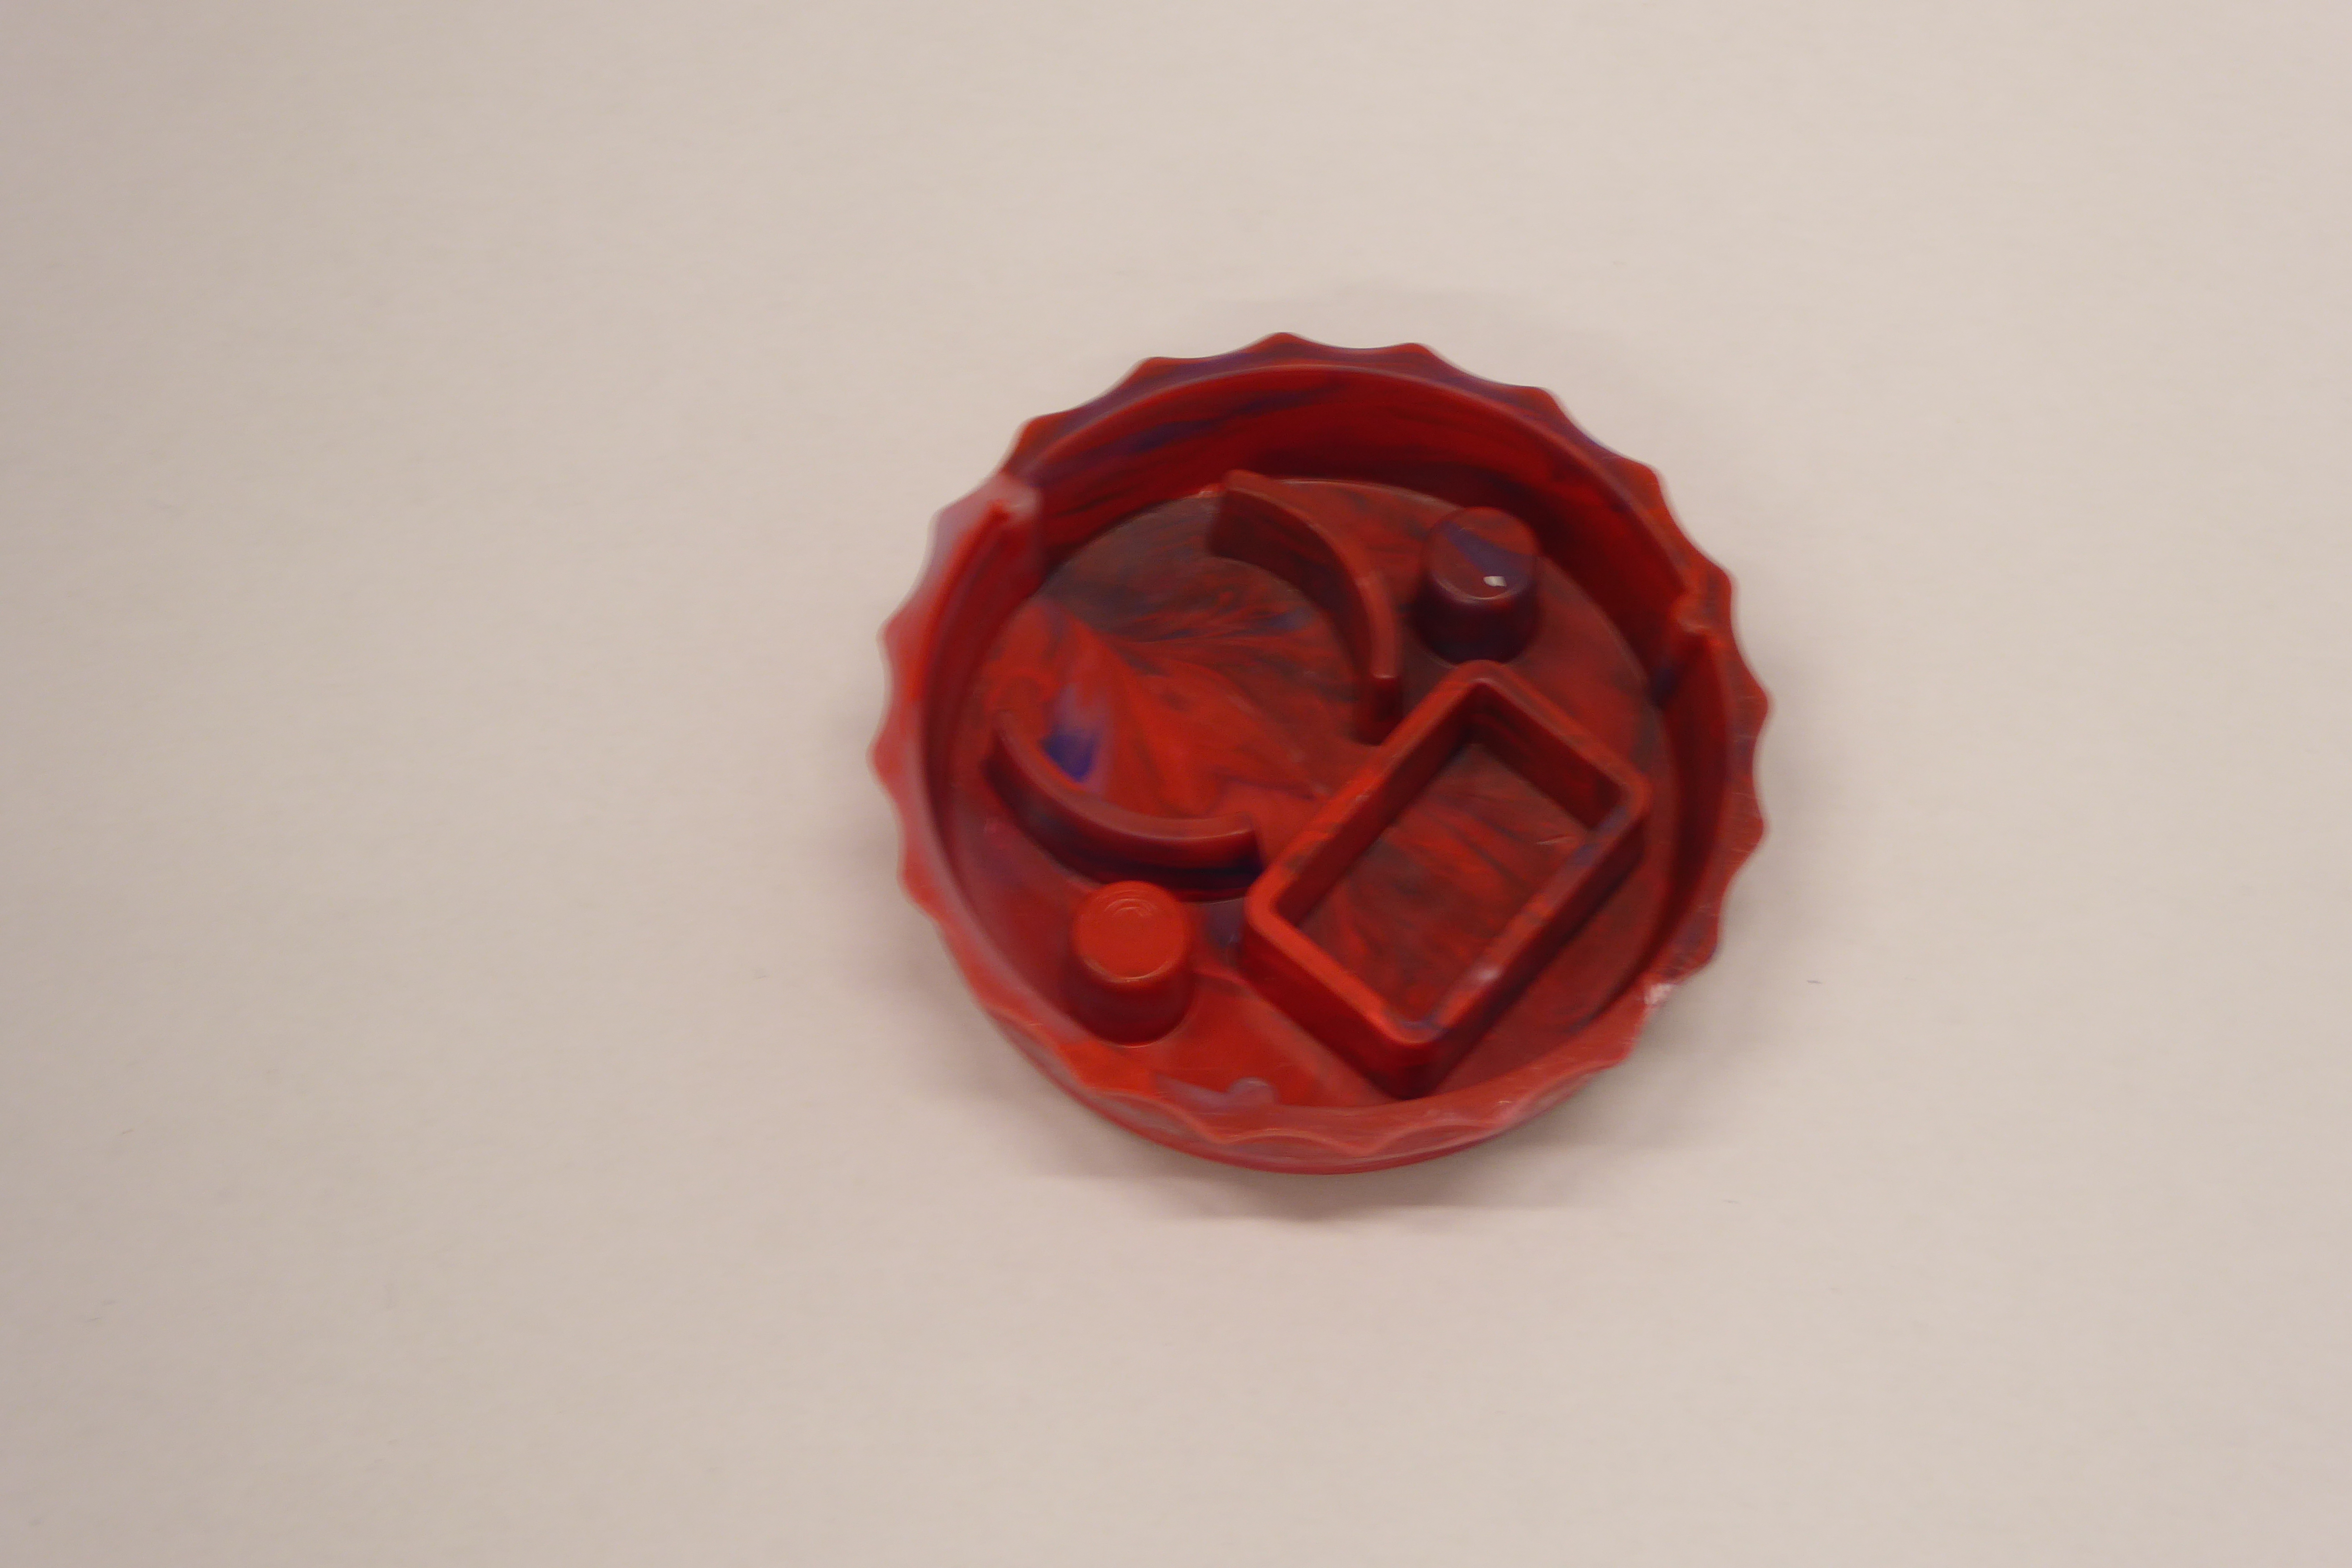
Label: Bottle Opener - Cover